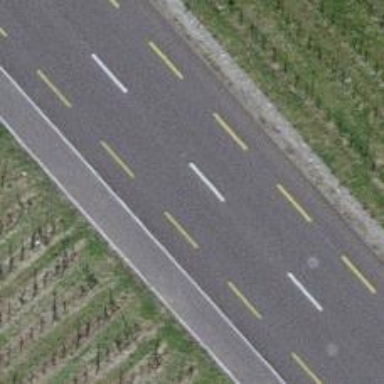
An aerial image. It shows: Secondary road with shared lane for cyclists.